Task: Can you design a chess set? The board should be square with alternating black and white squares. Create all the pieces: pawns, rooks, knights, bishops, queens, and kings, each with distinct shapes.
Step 2382:
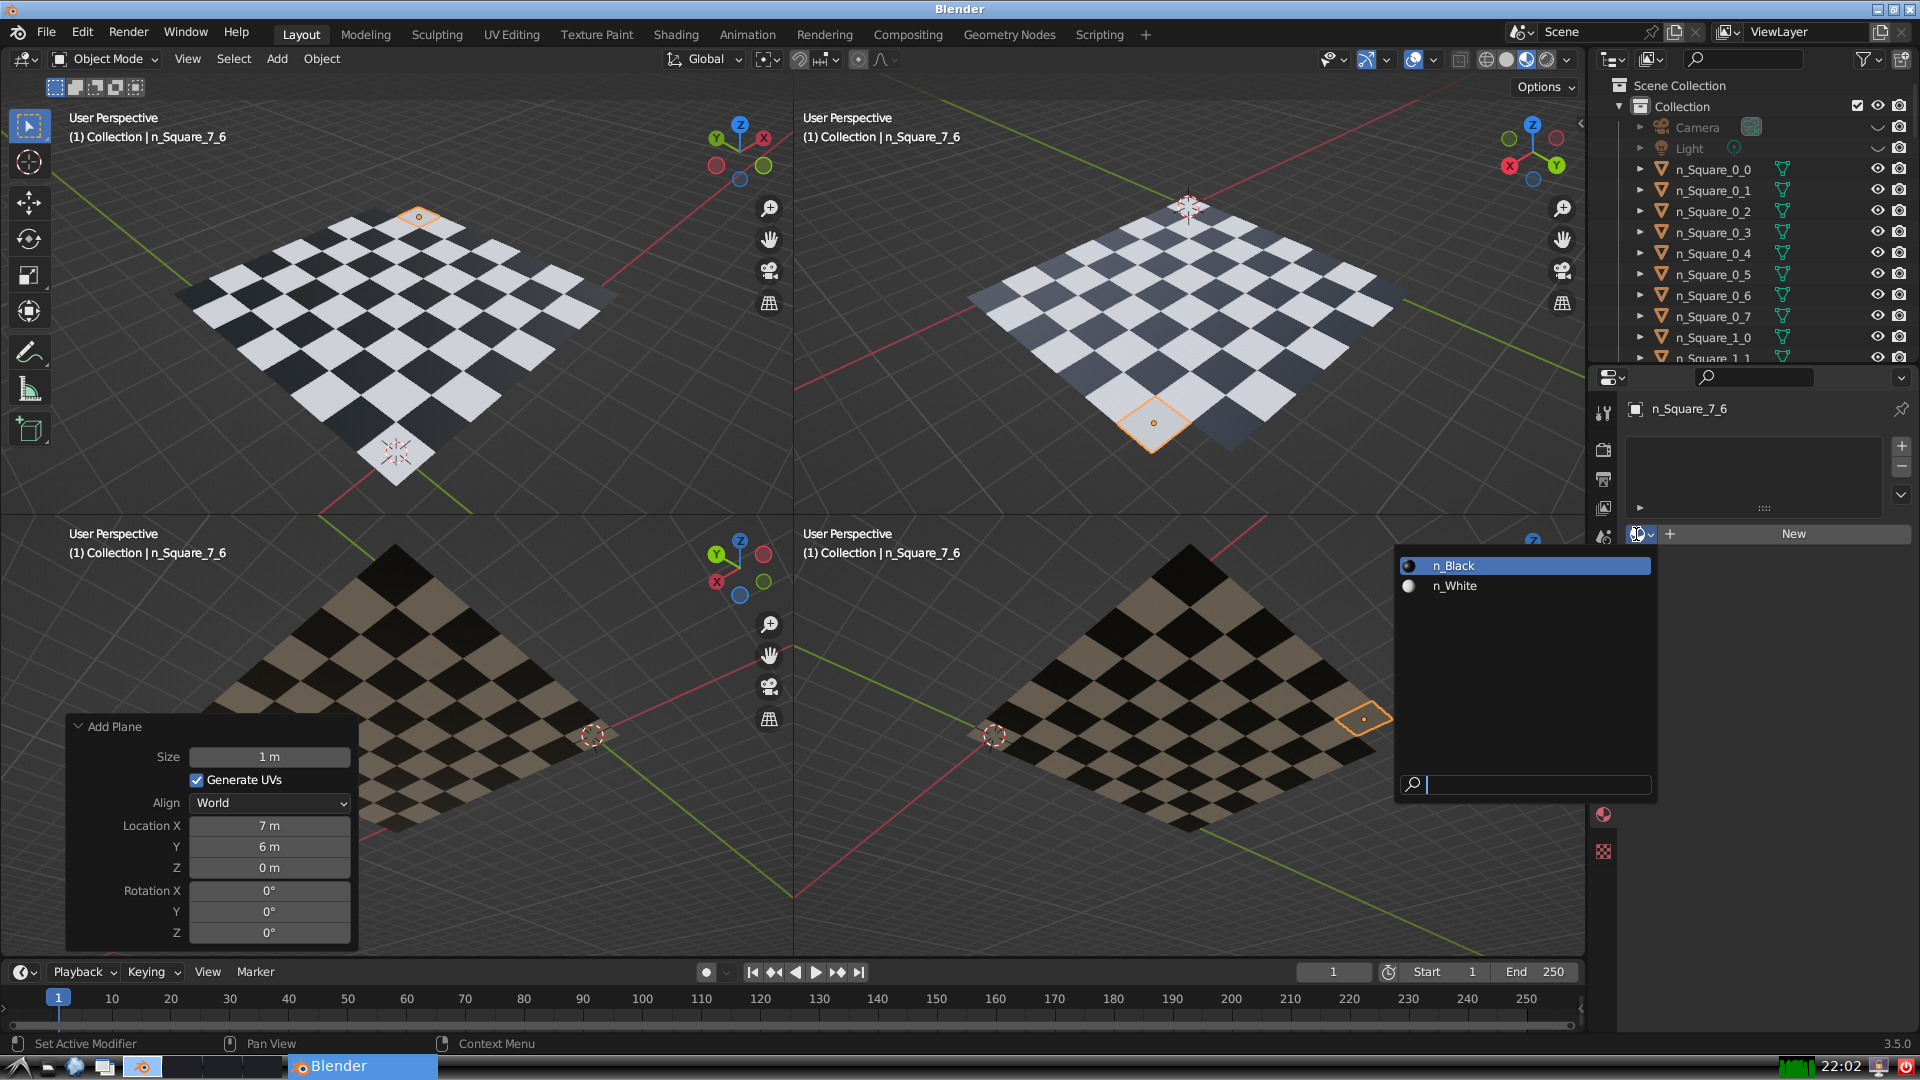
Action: input_text: n_Black